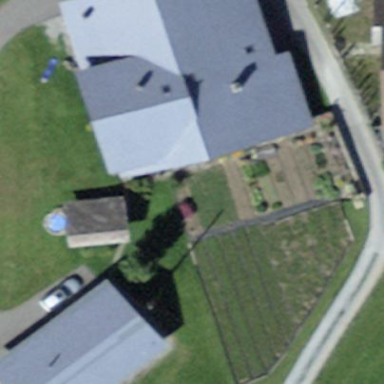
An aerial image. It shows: Farm building.